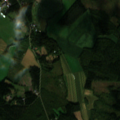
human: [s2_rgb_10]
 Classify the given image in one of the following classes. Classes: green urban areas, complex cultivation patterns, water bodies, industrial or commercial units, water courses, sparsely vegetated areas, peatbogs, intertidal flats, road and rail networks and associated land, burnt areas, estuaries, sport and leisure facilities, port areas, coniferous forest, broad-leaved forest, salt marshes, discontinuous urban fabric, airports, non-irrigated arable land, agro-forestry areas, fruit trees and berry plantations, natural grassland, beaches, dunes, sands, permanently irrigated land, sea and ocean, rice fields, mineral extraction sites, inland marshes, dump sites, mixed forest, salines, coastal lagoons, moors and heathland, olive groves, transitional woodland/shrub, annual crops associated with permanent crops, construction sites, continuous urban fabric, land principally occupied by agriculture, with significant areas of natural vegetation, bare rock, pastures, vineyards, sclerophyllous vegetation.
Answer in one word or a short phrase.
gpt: non-irrigated arable land, coniferous forest, mixed forest, transitional woodland/shrub